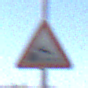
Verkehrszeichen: Ufer
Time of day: MorningAfternoon
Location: Outdoor (Nature)
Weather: Clear
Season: NotSpecified
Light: Natural